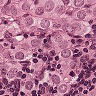
Metastatic tissue present: yes